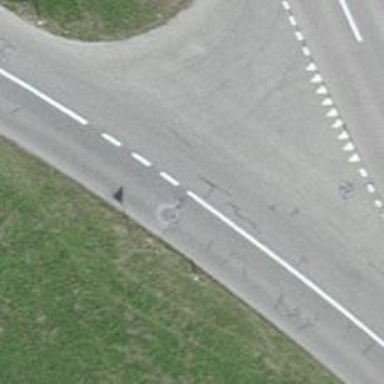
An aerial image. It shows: Tertiary road.